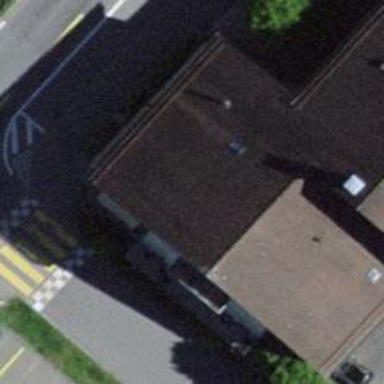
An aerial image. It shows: Cafe.